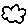
Label: cloud